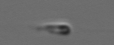
Label: flagellate_morphotype3